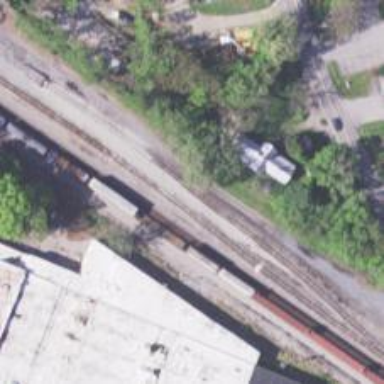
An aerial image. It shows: Railway siding with rails.